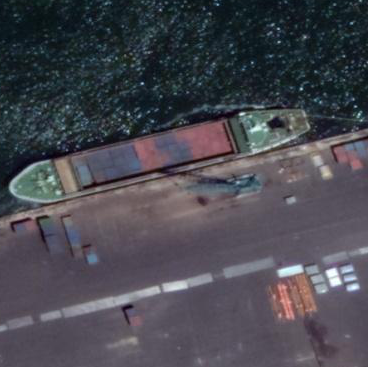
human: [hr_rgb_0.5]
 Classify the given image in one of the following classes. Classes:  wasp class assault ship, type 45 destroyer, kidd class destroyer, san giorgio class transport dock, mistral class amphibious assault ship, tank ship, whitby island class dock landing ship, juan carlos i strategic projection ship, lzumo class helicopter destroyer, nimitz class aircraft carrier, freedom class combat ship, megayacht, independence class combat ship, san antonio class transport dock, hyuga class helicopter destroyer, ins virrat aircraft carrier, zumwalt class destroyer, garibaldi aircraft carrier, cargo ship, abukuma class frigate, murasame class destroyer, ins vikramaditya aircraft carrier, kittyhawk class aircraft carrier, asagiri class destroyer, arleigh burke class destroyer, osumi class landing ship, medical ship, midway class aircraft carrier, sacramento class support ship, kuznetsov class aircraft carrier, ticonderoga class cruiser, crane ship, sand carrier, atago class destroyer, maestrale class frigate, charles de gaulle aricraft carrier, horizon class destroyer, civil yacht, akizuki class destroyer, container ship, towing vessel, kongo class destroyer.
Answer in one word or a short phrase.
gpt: Container ship